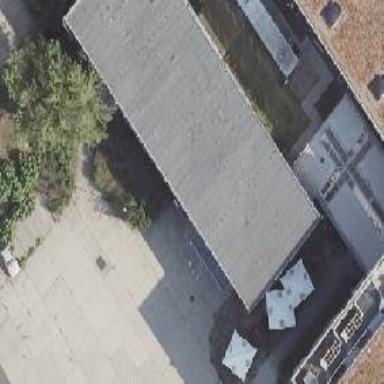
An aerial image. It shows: Part of building.